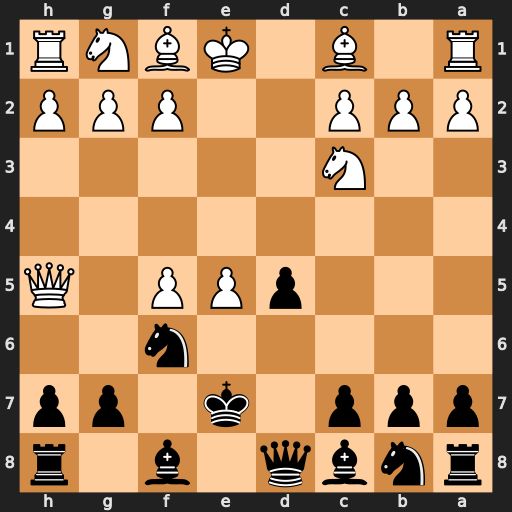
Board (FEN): rnbq1b1r/ppp1k1pp/5n2/3pPP1Q/8/2N5/PPP2PPP/R1B1KBNR
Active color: b
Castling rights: KQ
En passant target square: -
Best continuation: Nxh5 Bg5+ Nf6